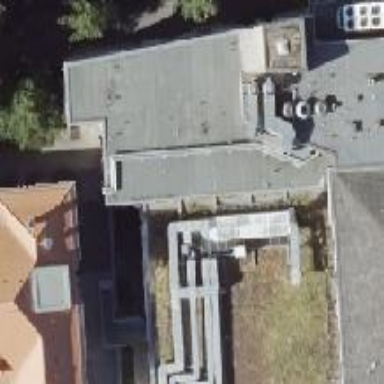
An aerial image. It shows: Part of building.